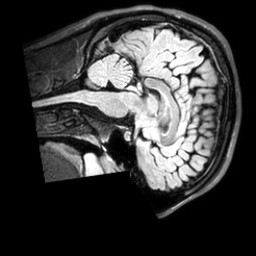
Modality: T1w
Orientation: sagittal
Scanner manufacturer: philips
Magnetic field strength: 3 T
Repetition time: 4.8 s
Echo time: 0.2586 s